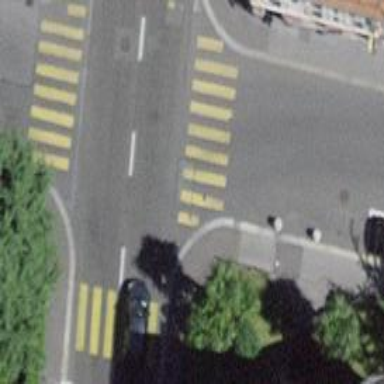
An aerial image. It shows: Zebra crossing on the road.